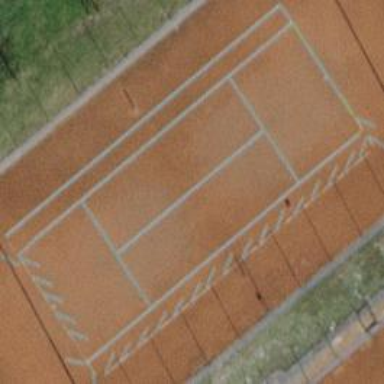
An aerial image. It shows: Tennis court on pitch.